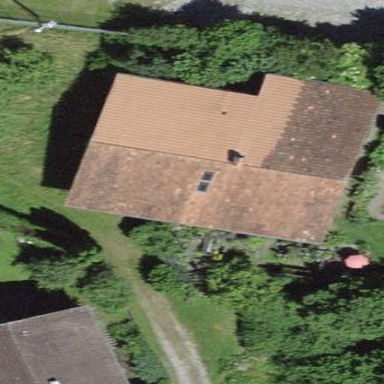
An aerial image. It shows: Farm building.